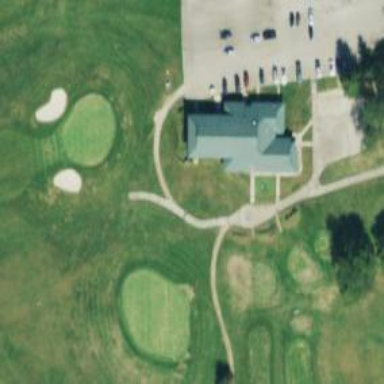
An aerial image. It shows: Path used for both walking and golf.